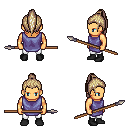
a pixel art fantasy rpg character, male body template, human, tanned skin, chain tabard jacket, white pants, white blonde long topknot hairstyle, black shoes, spear, four views (front, back, left, right), 2x2 character sprite sheet, small pixel art, hard edges, no anti-aliasing